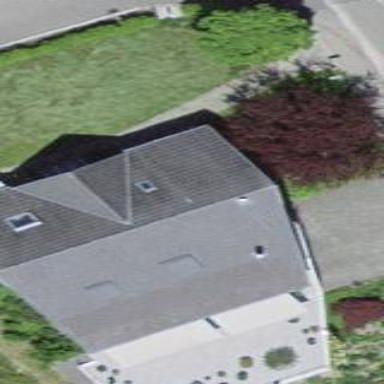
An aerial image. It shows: Detached building with gabled roof.